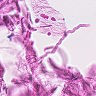
Metastatic tissue present: no